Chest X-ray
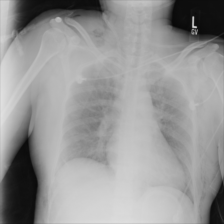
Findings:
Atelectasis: negative
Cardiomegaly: negative
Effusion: negative
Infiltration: negative
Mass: negative
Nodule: negative
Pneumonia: negative
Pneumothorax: negative
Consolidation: negative
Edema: negative
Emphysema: positive
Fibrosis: negative
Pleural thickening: negative
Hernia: negative